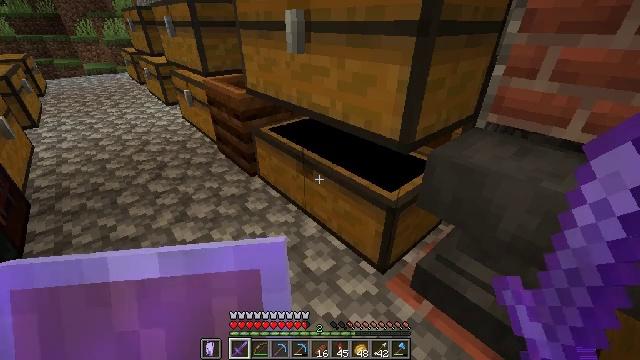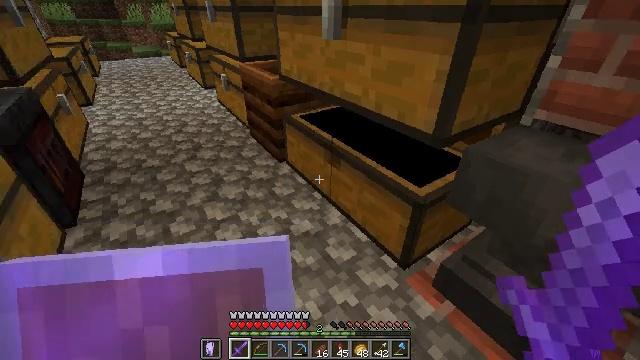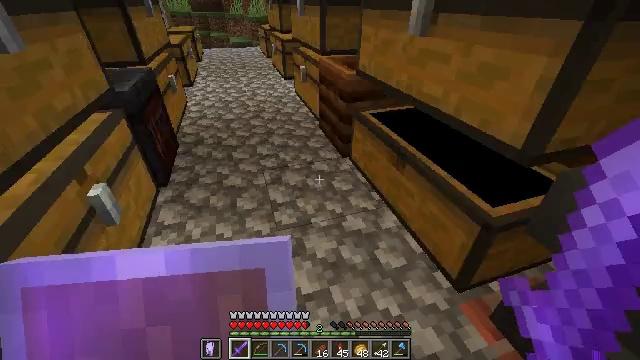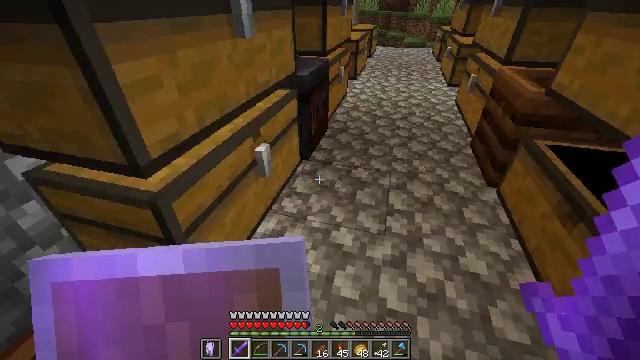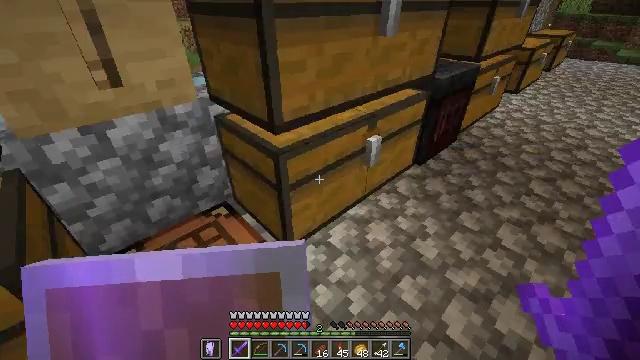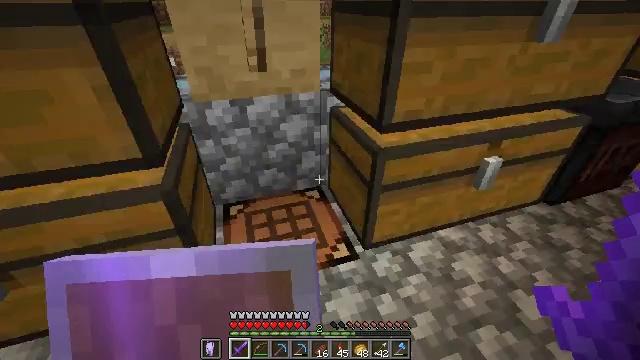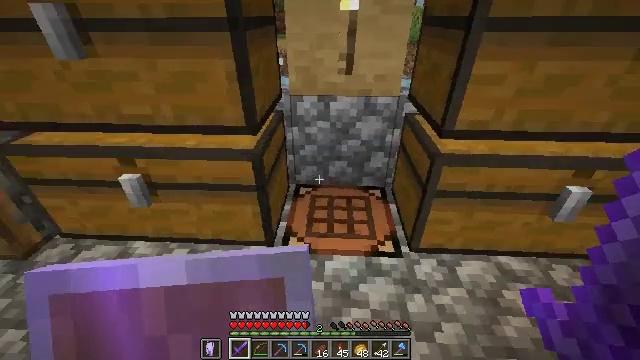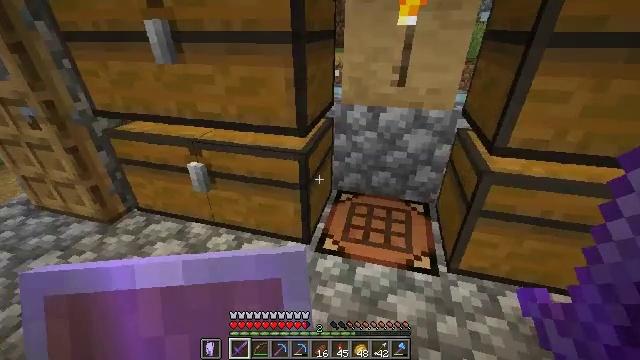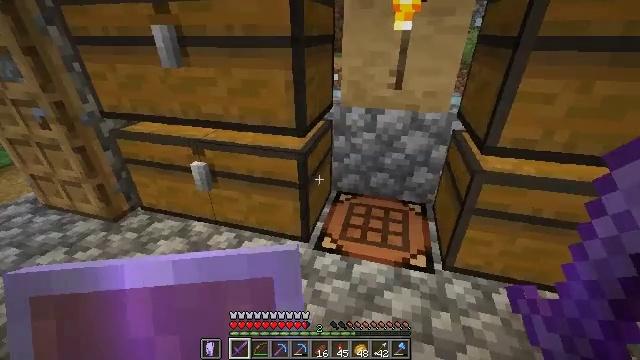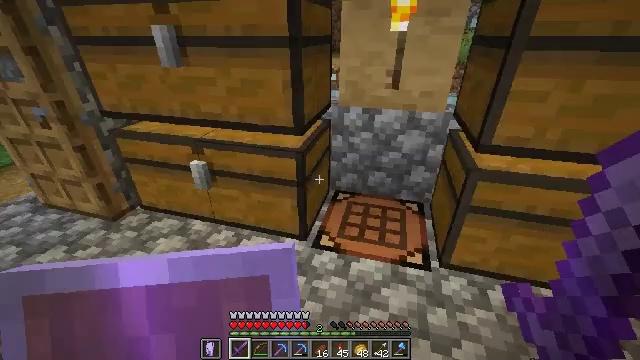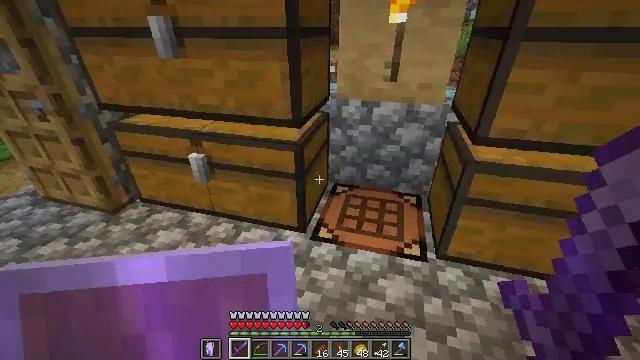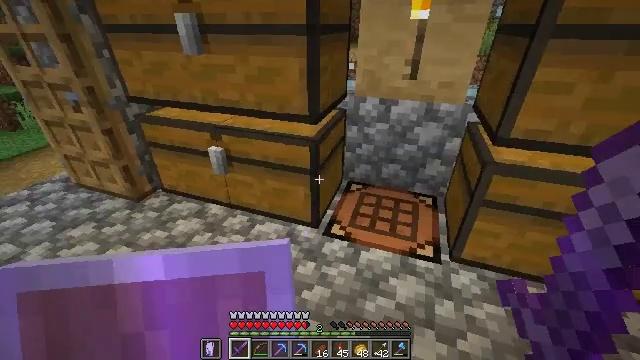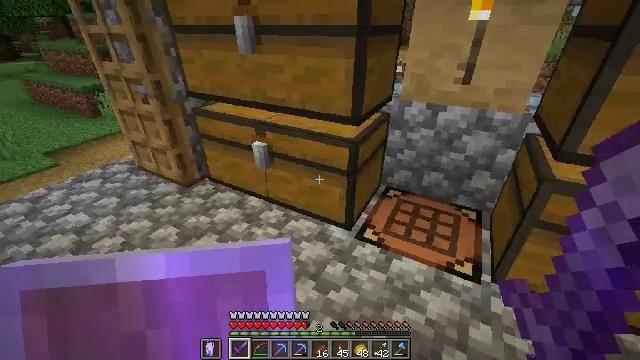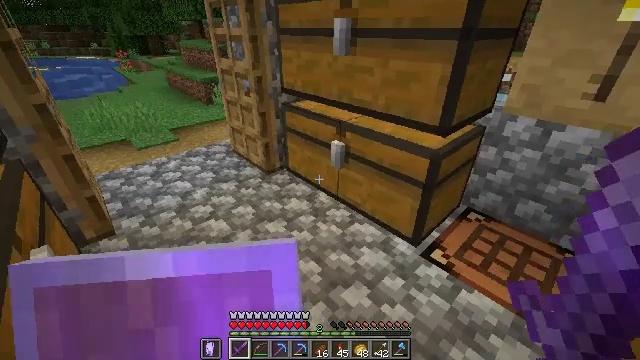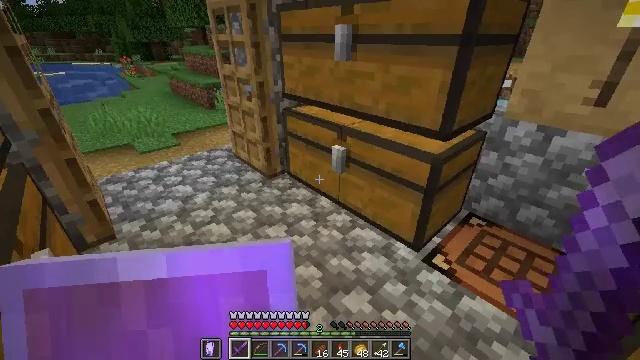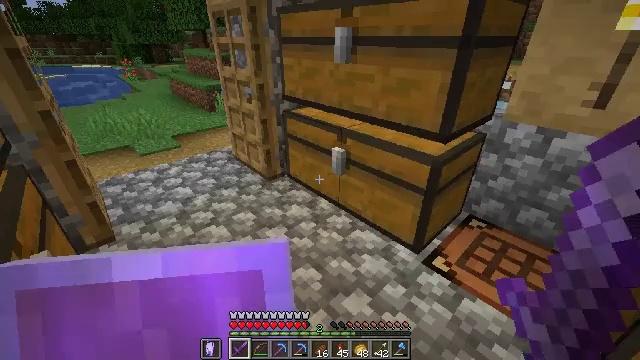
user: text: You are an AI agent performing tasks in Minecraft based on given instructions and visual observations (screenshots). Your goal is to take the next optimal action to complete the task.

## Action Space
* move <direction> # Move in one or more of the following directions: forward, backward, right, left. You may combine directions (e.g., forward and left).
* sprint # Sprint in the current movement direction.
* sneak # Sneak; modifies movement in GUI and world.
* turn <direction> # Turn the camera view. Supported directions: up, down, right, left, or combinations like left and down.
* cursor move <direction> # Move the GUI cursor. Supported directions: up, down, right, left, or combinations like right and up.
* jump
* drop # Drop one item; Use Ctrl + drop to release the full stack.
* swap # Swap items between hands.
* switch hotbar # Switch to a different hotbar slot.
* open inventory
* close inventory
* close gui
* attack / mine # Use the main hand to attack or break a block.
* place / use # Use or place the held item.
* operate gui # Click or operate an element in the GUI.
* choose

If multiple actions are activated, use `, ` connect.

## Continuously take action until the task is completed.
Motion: motion action
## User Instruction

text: Open your crafting interface to make an emerald.
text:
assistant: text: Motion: turn left and down
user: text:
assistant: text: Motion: turn left
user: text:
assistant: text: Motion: move back and move right, turn left
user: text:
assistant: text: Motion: move back and move right, turn left
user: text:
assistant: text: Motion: move back and move right, turn left
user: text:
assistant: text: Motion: move back and move right, turn left and up
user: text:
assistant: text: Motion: turn left and up
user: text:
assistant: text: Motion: no_op
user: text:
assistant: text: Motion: no_op
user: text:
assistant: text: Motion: turn down
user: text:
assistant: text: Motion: turn left
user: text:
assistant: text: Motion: turn left
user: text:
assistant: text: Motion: turn left
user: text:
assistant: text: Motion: turn up
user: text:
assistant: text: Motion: no_op
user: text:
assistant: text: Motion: use / place
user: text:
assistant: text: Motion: use / place
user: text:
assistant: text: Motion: use / place
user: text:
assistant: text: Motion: no_op
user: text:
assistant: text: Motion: no_op
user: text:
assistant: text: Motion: open gui
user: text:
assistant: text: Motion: no_op
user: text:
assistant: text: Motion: no_op
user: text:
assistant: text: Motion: no_op
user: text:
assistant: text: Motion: no_op
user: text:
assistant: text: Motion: no_op
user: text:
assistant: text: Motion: no_op
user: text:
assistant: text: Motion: no_op
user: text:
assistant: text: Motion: no_op
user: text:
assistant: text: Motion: no_op